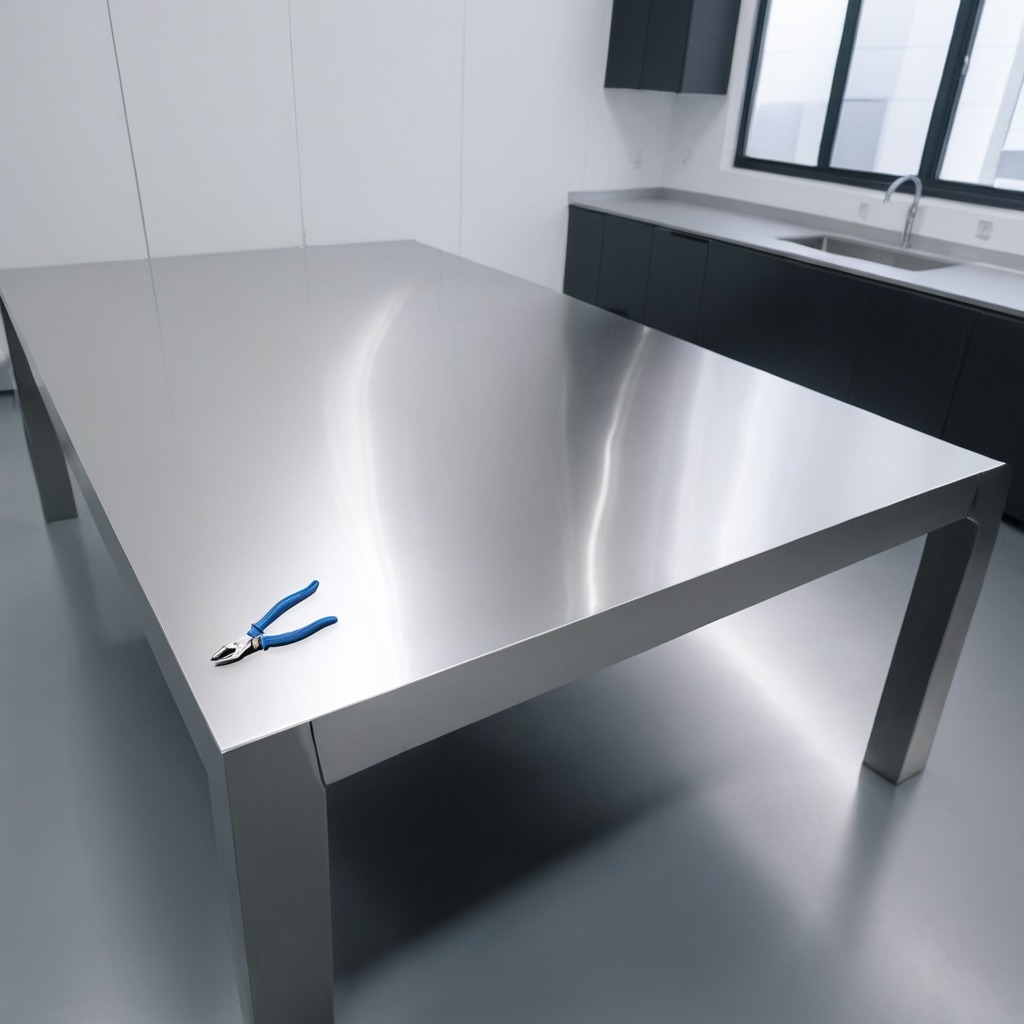
A plier is lying on the stainless steel table in a high-end prototyping lab.